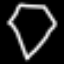
Label: diamond